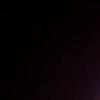
Label: space